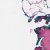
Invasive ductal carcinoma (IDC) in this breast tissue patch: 0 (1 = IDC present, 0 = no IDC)